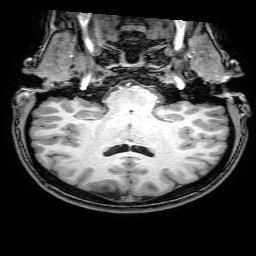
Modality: T1w
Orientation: sagittal
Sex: female
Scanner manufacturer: philips
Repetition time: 0.008117 s
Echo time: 0.00371 s